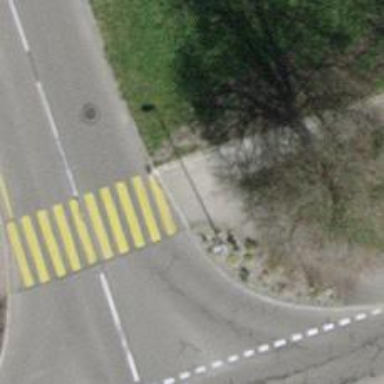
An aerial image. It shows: Footway made of paving stones.